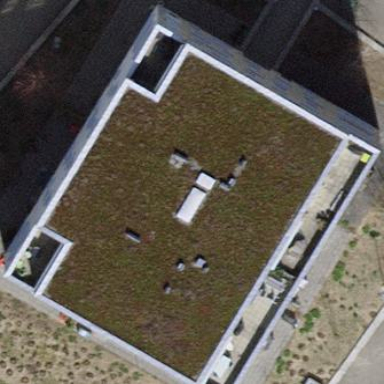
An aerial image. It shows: Flat-roofed apartment building with grey roof and light grey exterior.